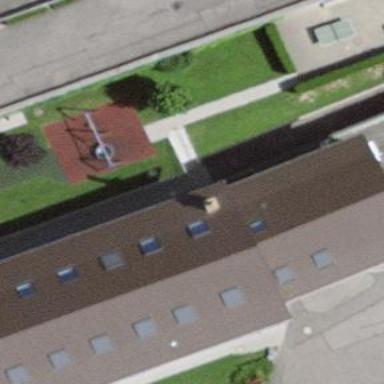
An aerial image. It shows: Kindergarten.